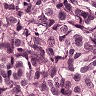
Metastatic tissue present: yes